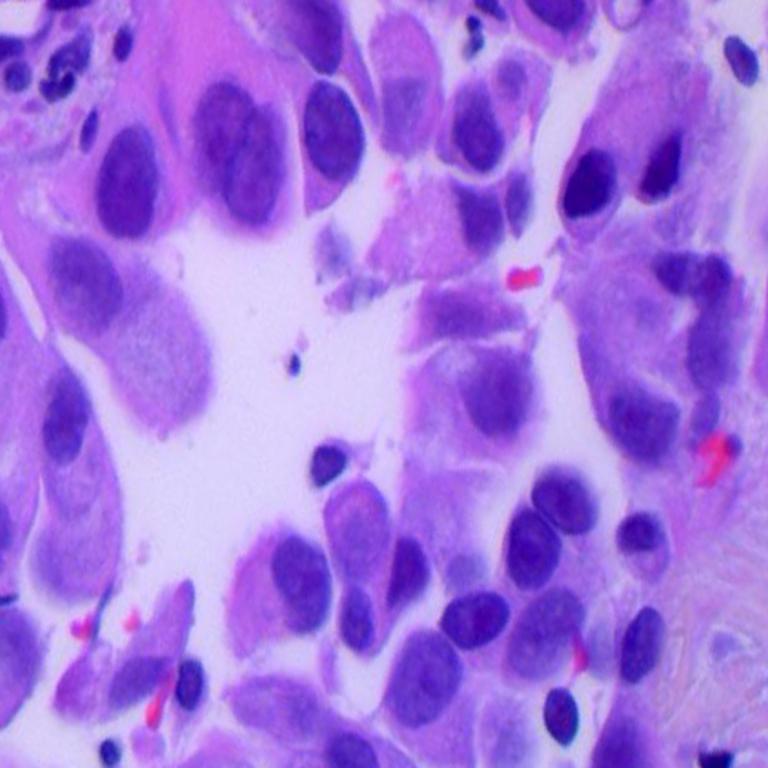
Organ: lung
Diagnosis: adenocarcinomas